Question: I am using THREE.js to display a 3d rotating earth in the browser. I also want a image to appear around the rotating earth.
I tried using the built in method,
'''
var img = new THREE.ImageLoader();
img.load("texture/circle.png");
'''
But the image does not appear only. It's just the rotating sphere.
I want something like this

Here is my script tag,
'''
<script>
var container, stats;
var camera, scene, renderer;
var group;
var mouseX = 0, mouseY = 0;
var windowHalfX = window.innerWidth / 2;
var windowHalfY = window.innerHeight / 2;
init();
animate();
function init() {
container = document.getElementById( 'container' );
camera = new THREE.PerspectiveCamera( 60, window.innerWidth / window.innerHeight, 1, 2000 );
camera.position.z = 650;
scene = new THREE.Scene();
group = new THREE.Object3D();
scene.add( group );
// earth
var loader = new THREE.TextureLoader();
loader.load( 'textures/land_ocean_ice_cloud_2048.jpg', function ( texture ) {
var geometry = new THREE.SphereGeometry( 200, 20, 20 );
var material = new THREE.MeshBasicMaterial( { map: texture, overdraw: true } );
var mesh = new THREE.Mesh( geometry, material );
group.add( mesh );
} );
// shadow
var canvas = document.createElement( 'canvas' );
canvas.width = 128;
canvas.height = 128;
var context = canvas.getContext( '2d' );
var gradient = context.createRadialGradient(
canvas.width / 2,
canvas.height / 2,
0,
canvas.width / 2,
canvas.height / 2,
canvas.width / 2
);
//gradient.addColorStop( 0.1, 'rgba(210,210,210,1)' );
//gradient.addColorStop( 1, 'rgba(255,255,255,1)' );
context.fillStyle = gradient;
context.fillRect( 0, 0, canvas.width, canvas.height );
var texture = new THREE.Texture( canvas );
texture.needsUpdate = true;
var geometry = new THREE.PlaneGeometry( 300, 300, 3, 3 );
var material = new THREE.MeshBasicMaterial( { map: texture, overdraw: true } );
var mesh = new THREE.Mesh( geometry, material );
mesh.position.y = - 250;
mesh.rotation.x = - Math.PI / 2;
group.add( mesh );
renderer = new THREE.CanvasRenderer();
renderer.setSize( window.innerWidth, window.innerHeight );
container.appendChild( renderer.domElement );
stats = new Stats();
stats.domElement.style.position = 'absolute';
stats.domElement.style.top = '0px';
container.appendChild( stats.domElement );
document.addEventListener( 'mousemove', onDocumentMouseMove, false );
//
window.addEventListener( 'resize', onWindowResize, false );
}
function onWindowResize() {
windowHalfX = window.innerWidth / 2;
windowHalfY = window.innerHeight / 2;
camera.aspect = window.innerWidth / window.innerHeight;
camera.updateProjectionMatrix();
renderer.setSize( window.innerWidth, window.innerHeight );
}
function onDocumentMouseMove( event ) {
mouseX = ( event.clientX - windowHalfX );
mouseY = ( event.clientY - windowHalfY );
}
function animate() {
requestAnimationFrame( animate );
render();
stats.update();
}
function render() {
//camera.position.x += ( mouseX - camera.position.x ) * 0.05;
//camera.position.y += ( - mouseY - camera.position.y ) * 0.05;
camera.lookAt( scene.position );
group.rotation.y -= 0.003;
renderer.render( scene, camera );
}
</script>
'''
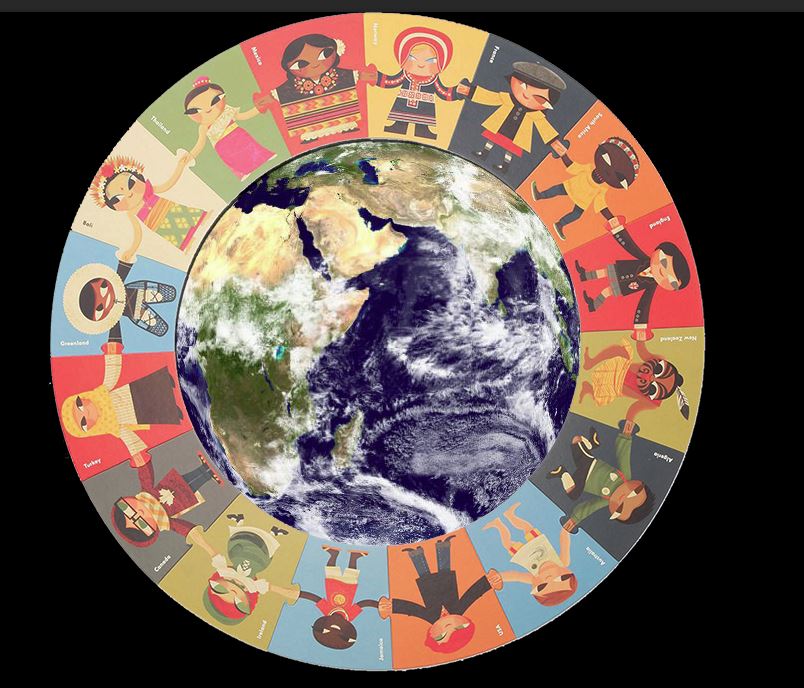
Answer: The plane is horizontal. Remove this line:
'''
mesh.rotation.x = - Math.PI / 2;
'''
Make sure the gradient is set up the way you want it, e.g.,
'''
gradient.addColorStop( 0.9, 'rgba( 210, 210, 210, 1 )' );
gradient.addColorStop( 1, 'rgba( 0, 0, 0, 0 )' );
'''
Also, 'CanvasRenderer' will have artifacts with intersecting objects.
three.js r.62